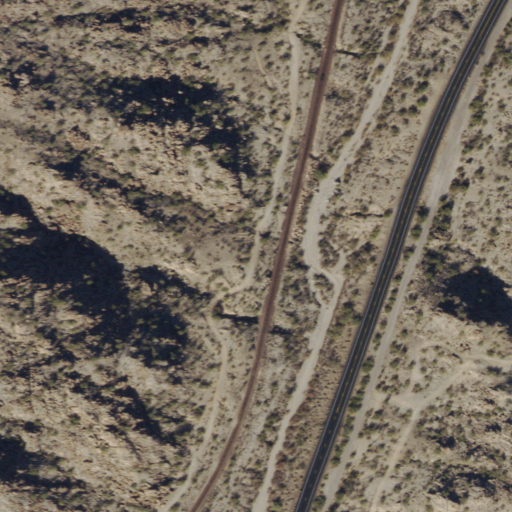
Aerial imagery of gap in Arizona named Granite Wash Pass containing shrub, low intensity development, medium intensity development, and high intensity development